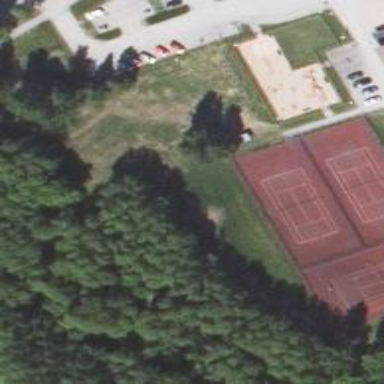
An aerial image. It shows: Disc golf basket.